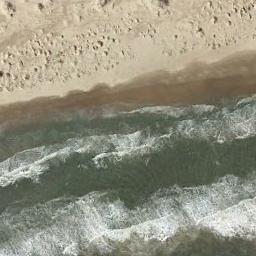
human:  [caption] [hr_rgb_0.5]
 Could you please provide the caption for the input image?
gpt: The sea was rough by the beach .

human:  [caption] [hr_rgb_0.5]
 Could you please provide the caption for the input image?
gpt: The beach is composed of dark green seawater and yellow waterfront with some small hills .

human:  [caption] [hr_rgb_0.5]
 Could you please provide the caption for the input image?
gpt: The beach with khaki sand and some small dirt slopes on the beach .

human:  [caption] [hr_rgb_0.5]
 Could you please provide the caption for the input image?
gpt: The green oceans and stone sand .

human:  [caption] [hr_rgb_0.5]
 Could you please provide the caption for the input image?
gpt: Many stones of different sizes are on the beach .